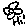
Label: flower